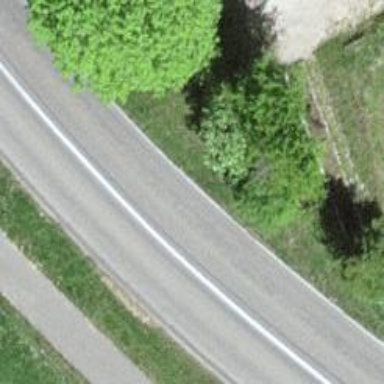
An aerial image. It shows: Secondary road.